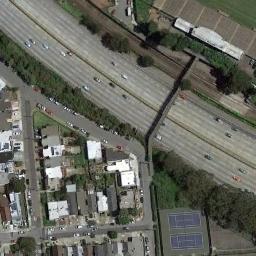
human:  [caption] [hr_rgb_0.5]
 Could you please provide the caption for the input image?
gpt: Tennis court and residential area next to the two-way street .

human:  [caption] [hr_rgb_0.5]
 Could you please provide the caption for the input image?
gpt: Many buildings of different shapes are beside the tennis courts .

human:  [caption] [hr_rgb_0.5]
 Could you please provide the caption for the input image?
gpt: There are two tennis courts, one of which shows only a corner .

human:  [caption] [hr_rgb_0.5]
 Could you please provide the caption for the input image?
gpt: The tennis court is next to some buildings and trees .

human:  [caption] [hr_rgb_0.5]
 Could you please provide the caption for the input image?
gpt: There are some buildings and green trees near the tennis court .